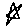
Label: star